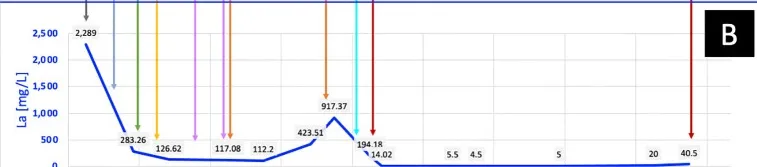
The changes in the patient's multiple myeloma parameters across time: from diagnosis to the latest disease evaluation (before the fatal COVID-19 Infection). While. Shows the changes in LaFLC levels.
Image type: chart (chart)